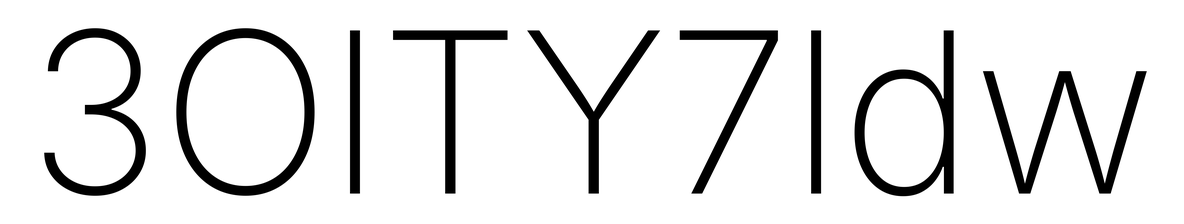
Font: Inter_ExtraLight